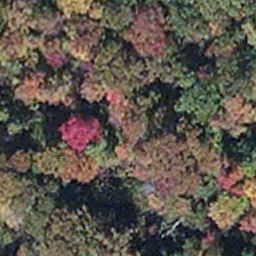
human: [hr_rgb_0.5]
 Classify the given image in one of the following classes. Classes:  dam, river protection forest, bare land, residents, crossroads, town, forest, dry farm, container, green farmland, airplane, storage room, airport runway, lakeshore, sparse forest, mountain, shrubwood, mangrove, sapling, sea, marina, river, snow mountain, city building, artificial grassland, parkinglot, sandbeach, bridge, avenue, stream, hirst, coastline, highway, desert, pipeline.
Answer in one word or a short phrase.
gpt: mangrove